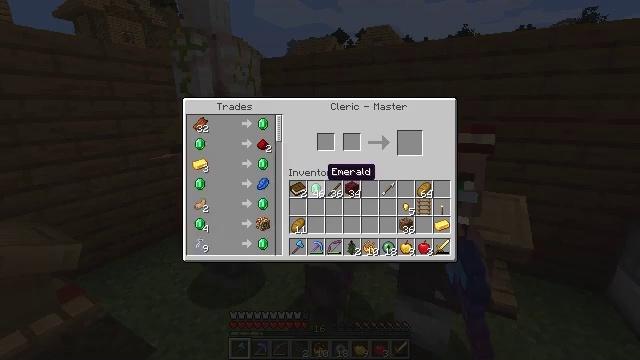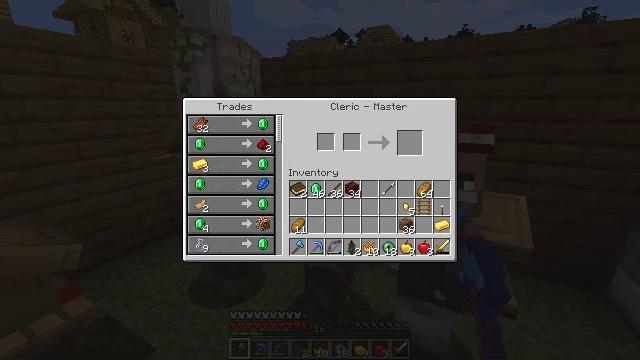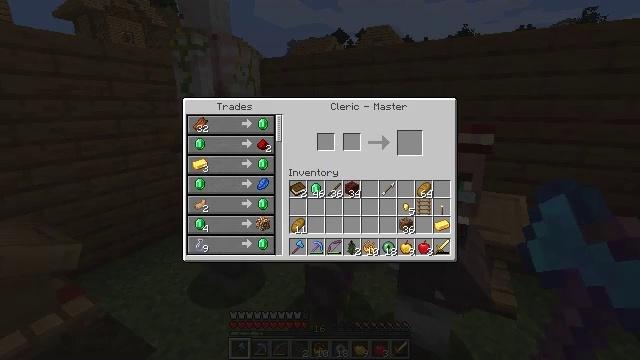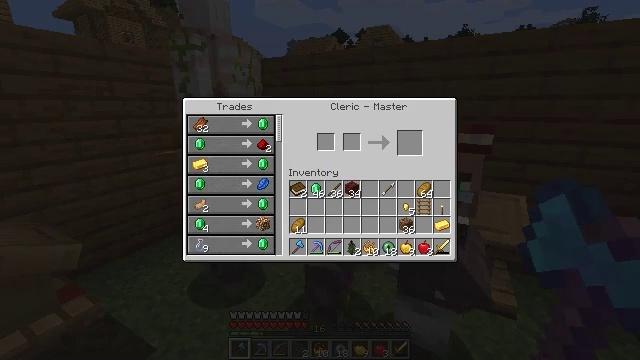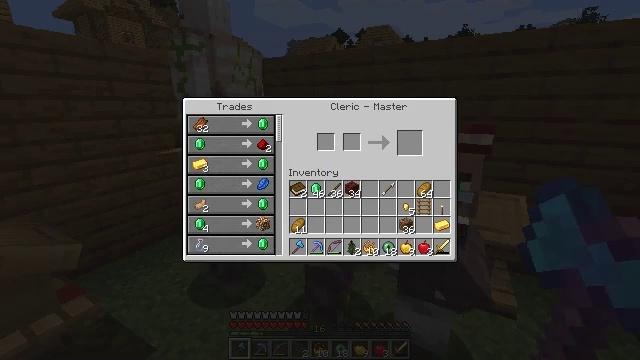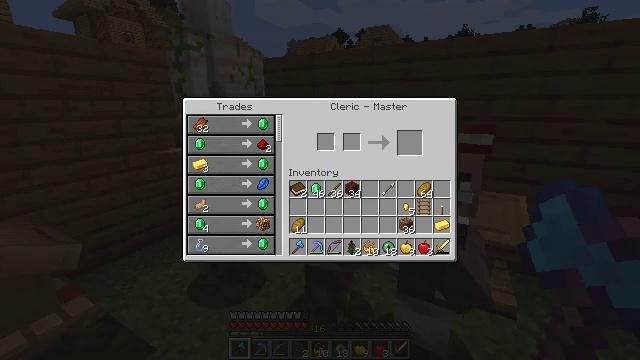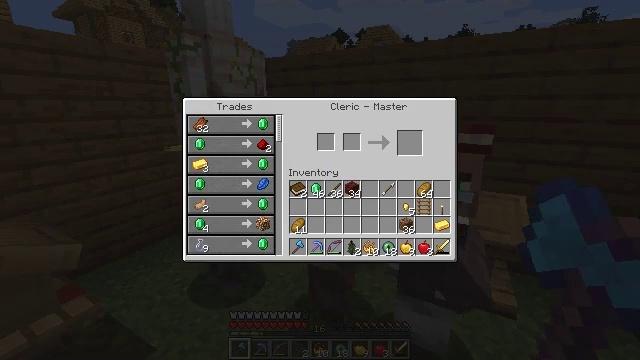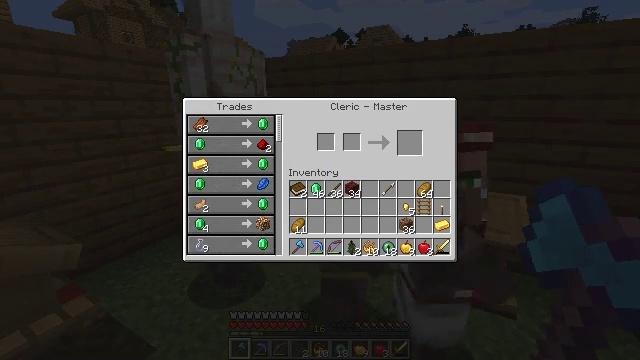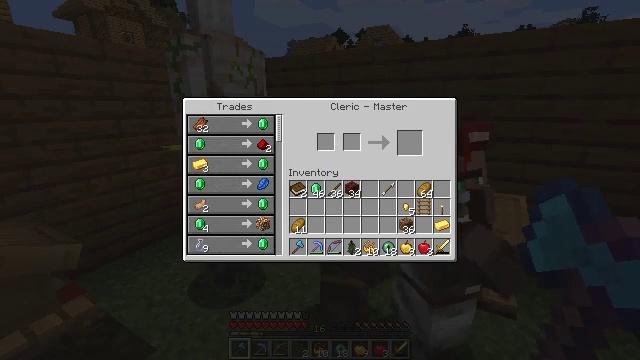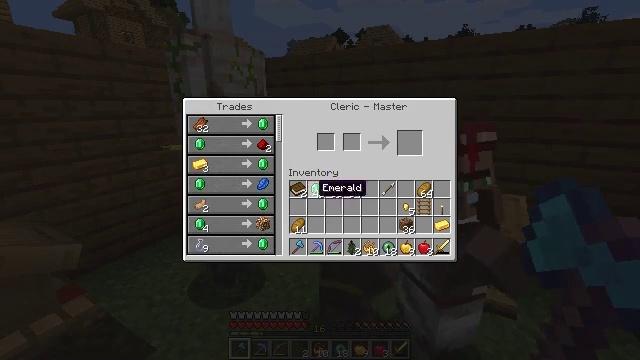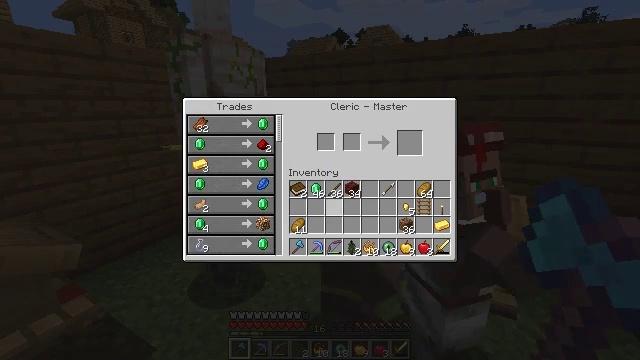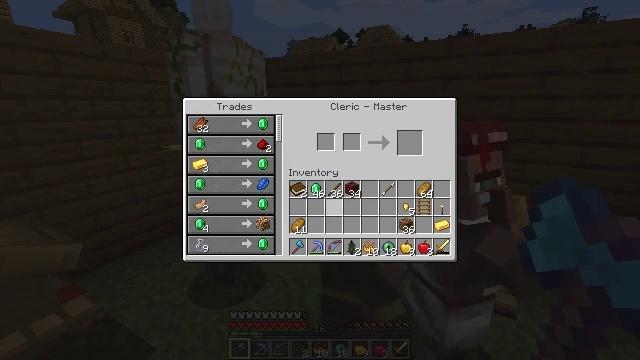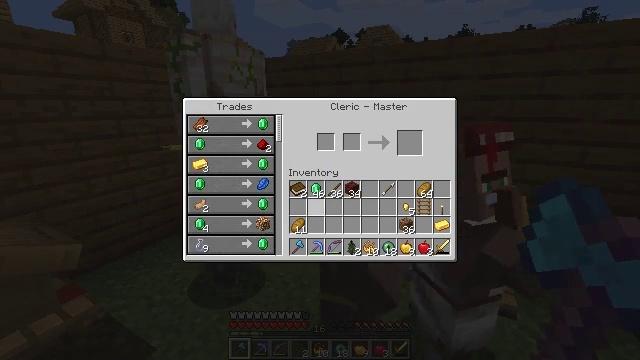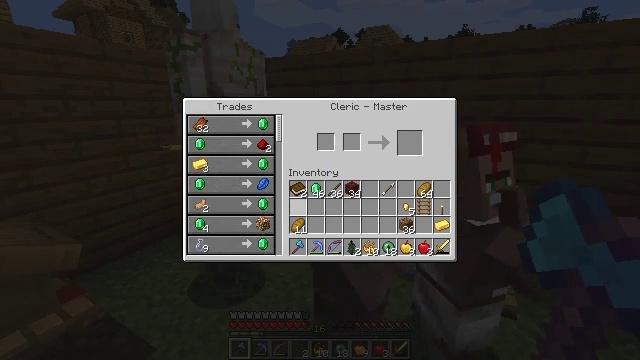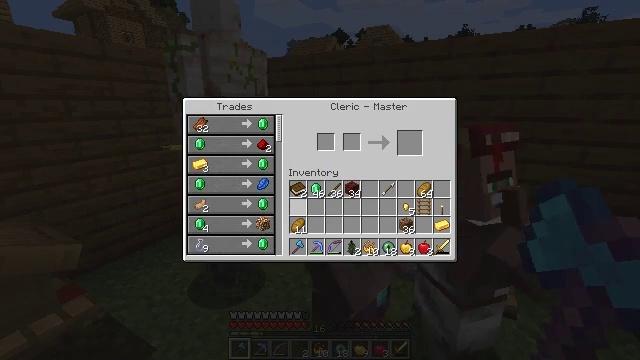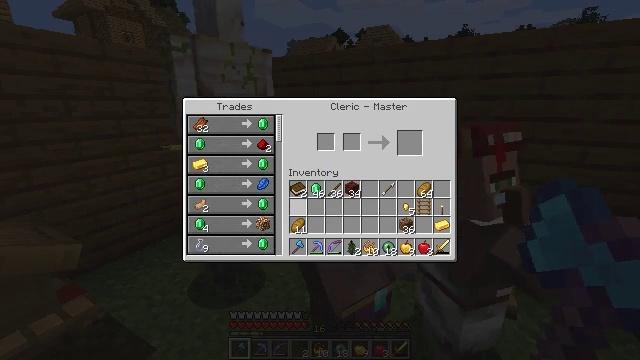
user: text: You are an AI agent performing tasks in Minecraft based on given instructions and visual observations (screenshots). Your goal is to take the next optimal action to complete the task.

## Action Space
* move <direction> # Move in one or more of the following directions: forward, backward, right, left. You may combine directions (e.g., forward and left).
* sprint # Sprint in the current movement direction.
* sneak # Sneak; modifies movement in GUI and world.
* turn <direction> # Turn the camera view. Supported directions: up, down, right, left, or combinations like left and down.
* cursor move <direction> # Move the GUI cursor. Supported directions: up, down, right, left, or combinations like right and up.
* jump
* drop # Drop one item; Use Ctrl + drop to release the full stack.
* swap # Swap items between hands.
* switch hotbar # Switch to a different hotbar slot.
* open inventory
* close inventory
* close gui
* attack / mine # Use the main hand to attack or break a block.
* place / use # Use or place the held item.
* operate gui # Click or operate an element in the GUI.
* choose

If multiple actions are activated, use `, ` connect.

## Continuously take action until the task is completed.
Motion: motion action
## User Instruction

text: Make an ender pearl.
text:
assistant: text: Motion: no_op
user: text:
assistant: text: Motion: cursor move left
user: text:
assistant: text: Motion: no_op
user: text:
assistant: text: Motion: no_op
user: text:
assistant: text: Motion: no_op
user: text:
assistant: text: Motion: no_op
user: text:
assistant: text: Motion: no_op
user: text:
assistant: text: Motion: no_op
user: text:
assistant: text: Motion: cursor move right and down
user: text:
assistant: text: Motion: cursor move right and down
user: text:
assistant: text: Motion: no_op
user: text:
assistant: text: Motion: cursor move left
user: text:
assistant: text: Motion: cursor move left
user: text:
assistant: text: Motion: no_op
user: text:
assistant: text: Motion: no_op
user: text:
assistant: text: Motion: cursor move left
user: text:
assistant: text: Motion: cursor move left
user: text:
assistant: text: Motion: no_op
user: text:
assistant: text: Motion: cursor move left and down
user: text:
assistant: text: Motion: no_op
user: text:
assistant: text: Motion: no_op
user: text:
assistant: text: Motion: no_op
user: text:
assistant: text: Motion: no_op
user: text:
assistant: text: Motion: no_op
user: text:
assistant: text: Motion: no_op
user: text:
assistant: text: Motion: no_op
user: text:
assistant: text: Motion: no_op
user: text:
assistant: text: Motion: no_op
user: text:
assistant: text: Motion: no_op
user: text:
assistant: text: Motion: no_op